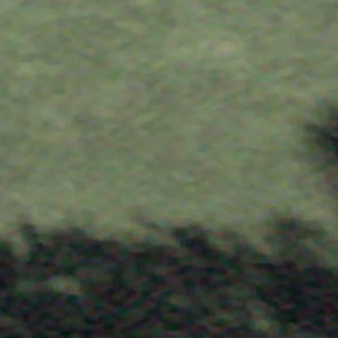
Label: other